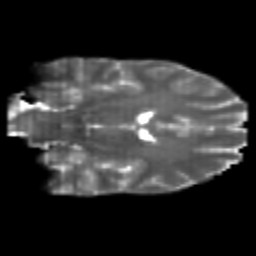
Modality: T2w
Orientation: coronal
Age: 24
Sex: male
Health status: healthy
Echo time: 0.074 s